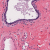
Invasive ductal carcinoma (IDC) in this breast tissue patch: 0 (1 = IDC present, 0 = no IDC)